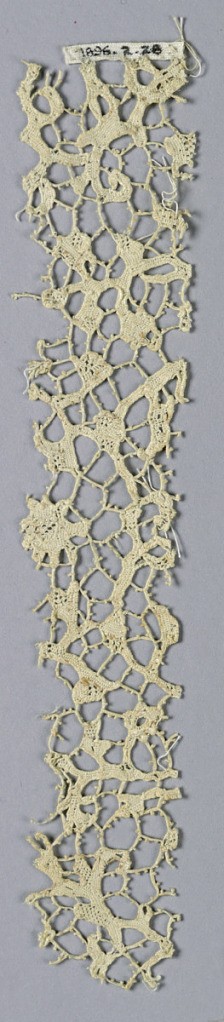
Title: Fragment
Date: early 18th century
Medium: linen Technique: needle lace
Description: Narrow fragment with open, scrolling floral design. Brides picotées.